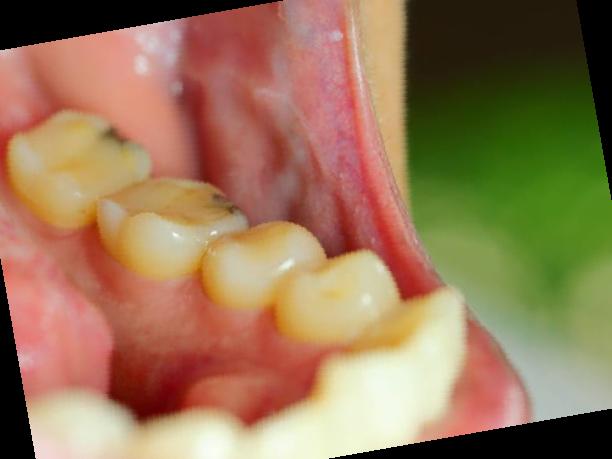
Condition: Calculus